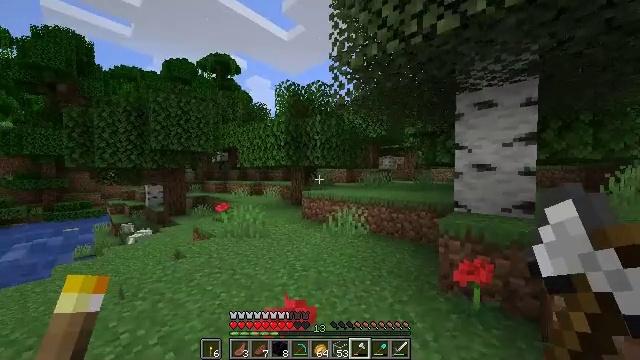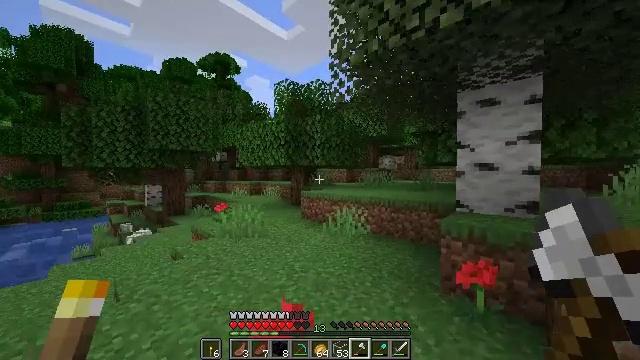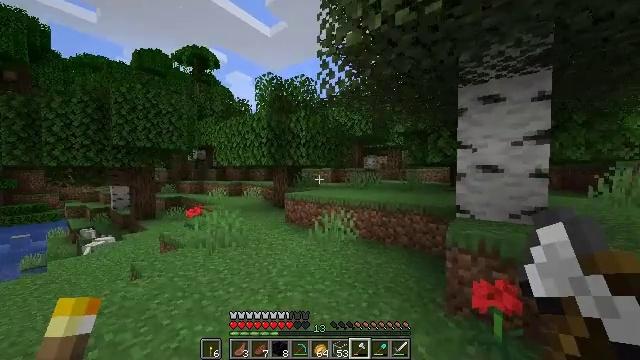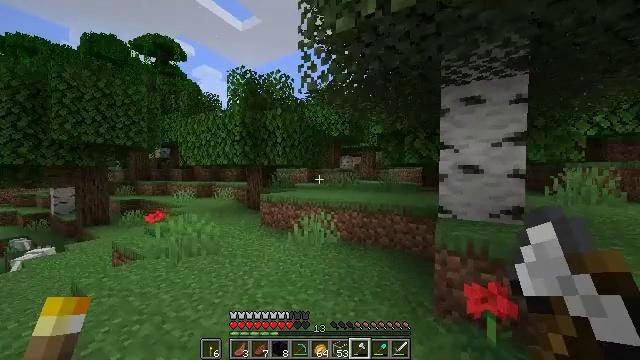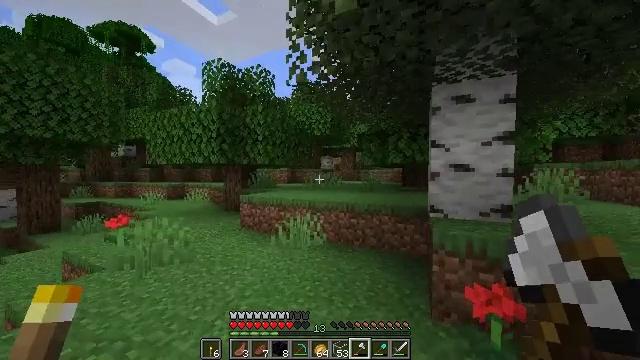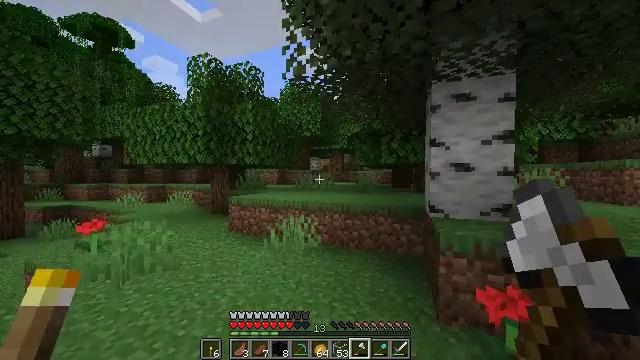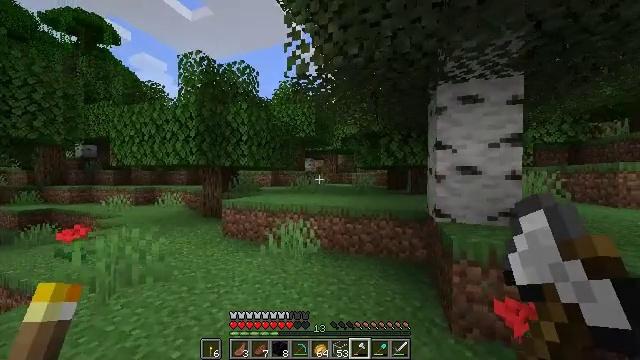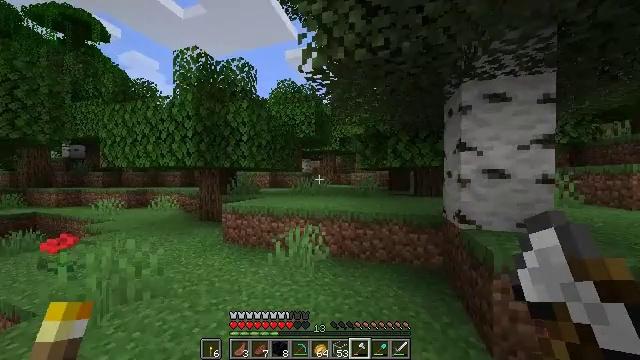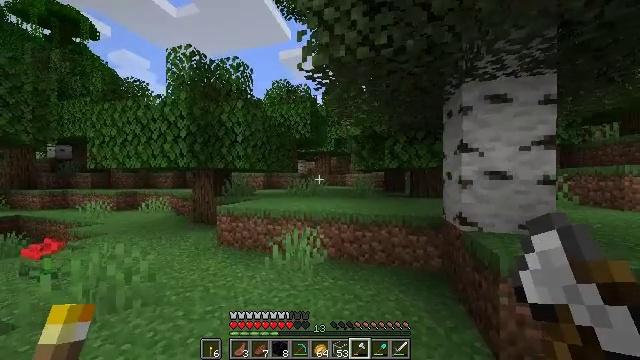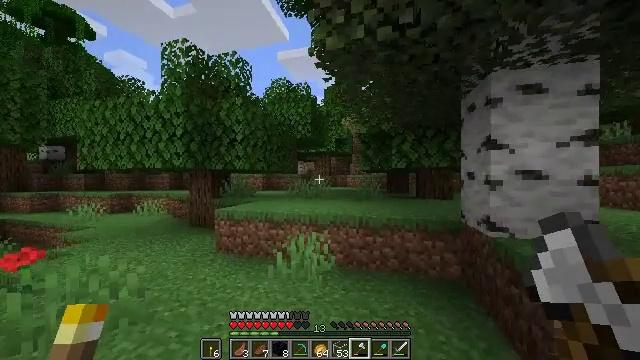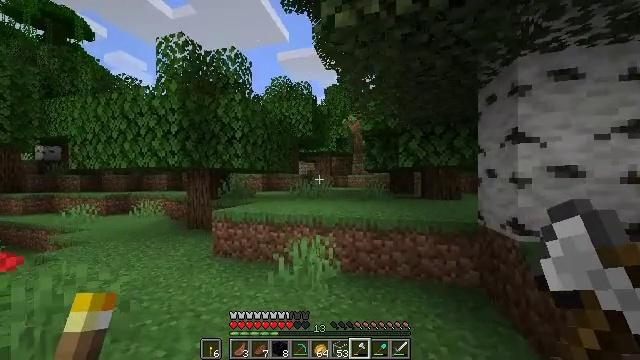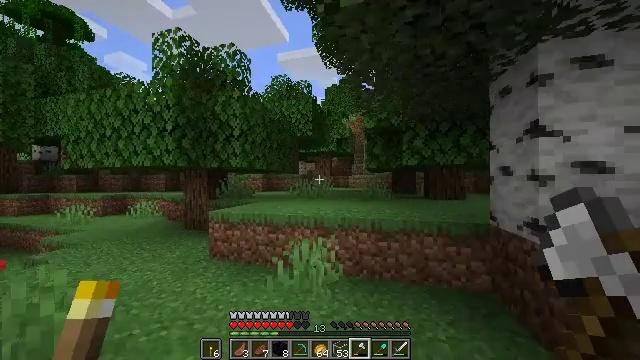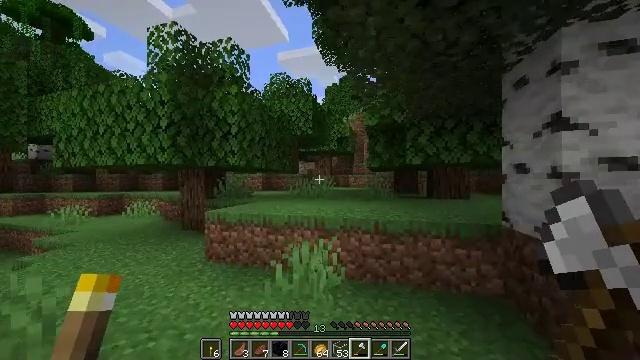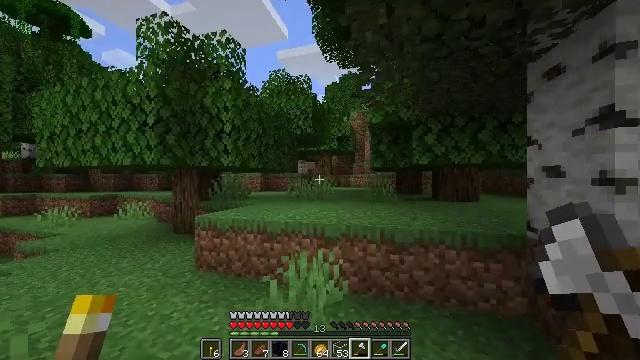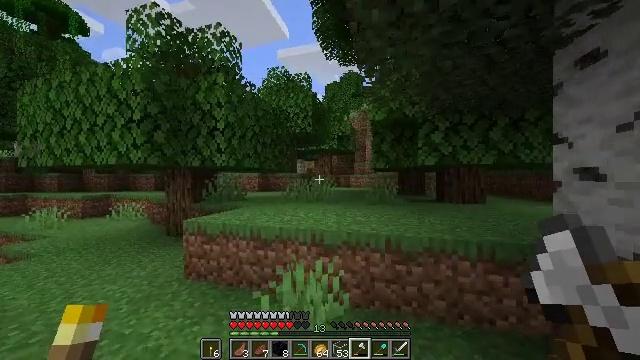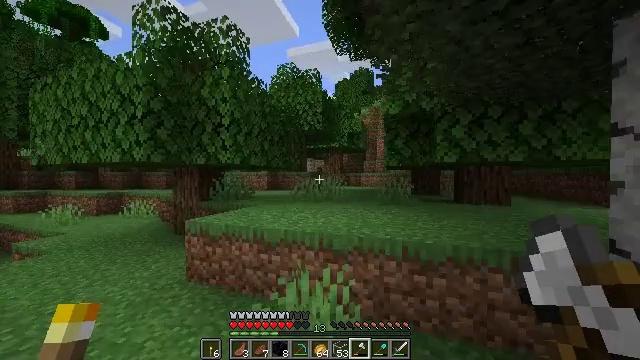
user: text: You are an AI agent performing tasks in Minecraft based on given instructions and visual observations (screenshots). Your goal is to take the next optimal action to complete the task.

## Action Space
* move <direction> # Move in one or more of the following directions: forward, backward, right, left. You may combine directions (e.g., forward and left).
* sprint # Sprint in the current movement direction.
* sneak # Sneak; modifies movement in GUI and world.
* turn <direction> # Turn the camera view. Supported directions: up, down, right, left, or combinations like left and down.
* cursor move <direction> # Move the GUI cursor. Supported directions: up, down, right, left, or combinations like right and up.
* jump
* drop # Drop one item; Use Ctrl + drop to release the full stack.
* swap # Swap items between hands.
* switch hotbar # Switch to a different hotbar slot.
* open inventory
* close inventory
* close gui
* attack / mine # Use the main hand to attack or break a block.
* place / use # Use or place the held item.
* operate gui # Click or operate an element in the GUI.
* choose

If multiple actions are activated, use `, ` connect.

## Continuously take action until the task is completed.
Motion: motion action
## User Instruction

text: Mine grass block from the ground.
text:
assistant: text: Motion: move forward and move left
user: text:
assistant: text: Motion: move forward and move left, turn right
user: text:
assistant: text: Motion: move forward and move left, turn right
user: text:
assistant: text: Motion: move forward and move left, turn right
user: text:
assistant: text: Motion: move forward and move left, turn right
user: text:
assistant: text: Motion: move forward and move left, turn right
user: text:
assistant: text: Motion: move forward and move left, turn right
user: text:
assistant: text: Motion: move forward, turn right
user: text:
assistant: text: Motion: move forward
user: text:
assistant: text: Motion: move forward, sprint
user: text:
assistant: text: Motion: move forward, sprint
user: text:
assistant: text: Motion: move forward, sprint
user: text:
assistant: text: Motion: move forward, sprint
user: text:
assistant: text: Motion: move forward, sprint
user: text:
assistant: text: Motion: move forward, turn left
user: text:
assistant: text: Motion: move forward, turn left
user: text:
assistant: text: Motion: move forward
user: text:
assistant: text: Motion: move forward
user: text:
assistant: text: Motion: move forward, turn right
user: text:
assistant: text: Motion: move forward, turn right and down, jump
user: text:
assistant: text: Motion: move forward, turn right, jump
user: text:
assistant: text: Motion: move forward, turn right, jump
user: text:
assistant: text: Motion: move forward, turn right, jump
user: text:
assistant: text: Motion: move forward, jump
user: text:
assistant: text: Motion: move forward, turn right, jump
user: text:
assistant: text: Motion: move forward, turn right
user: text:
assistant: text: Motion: move forward
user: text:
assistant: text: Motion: move forward
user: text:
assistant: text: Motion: move forward, sprint
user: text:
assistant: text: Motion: move forward, sprint